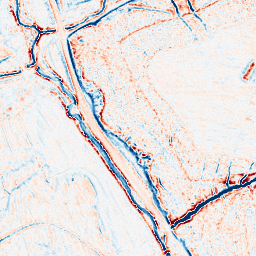
Category: edge_preserving
Decomposition family: bilateral
Decomposition parameters: d: 9
sigma_color: 150
sigma_space: 25
Upsampling method: lanczos
Upsampling parameters: scale: 2
Upsampling scale: 2